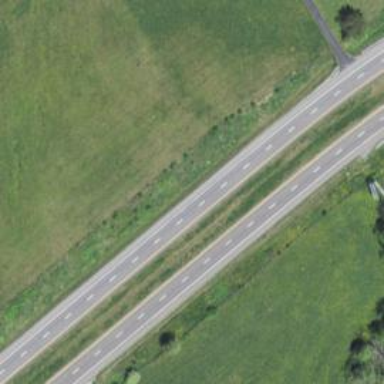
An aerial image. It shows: Trunk highway with expressway features.